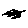
Label: zigzag